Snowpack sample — Snodgrass Mountain, Crested Butte, Colorado (2/4/25, 12:06 PM MST)
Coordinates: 38.923, -106.968
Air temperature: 35 °F
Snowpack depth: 80 cm
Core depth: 50 cm
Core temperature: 30.2 °F
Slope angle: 14°, slope face: 78°
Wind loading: low
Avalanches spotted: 0
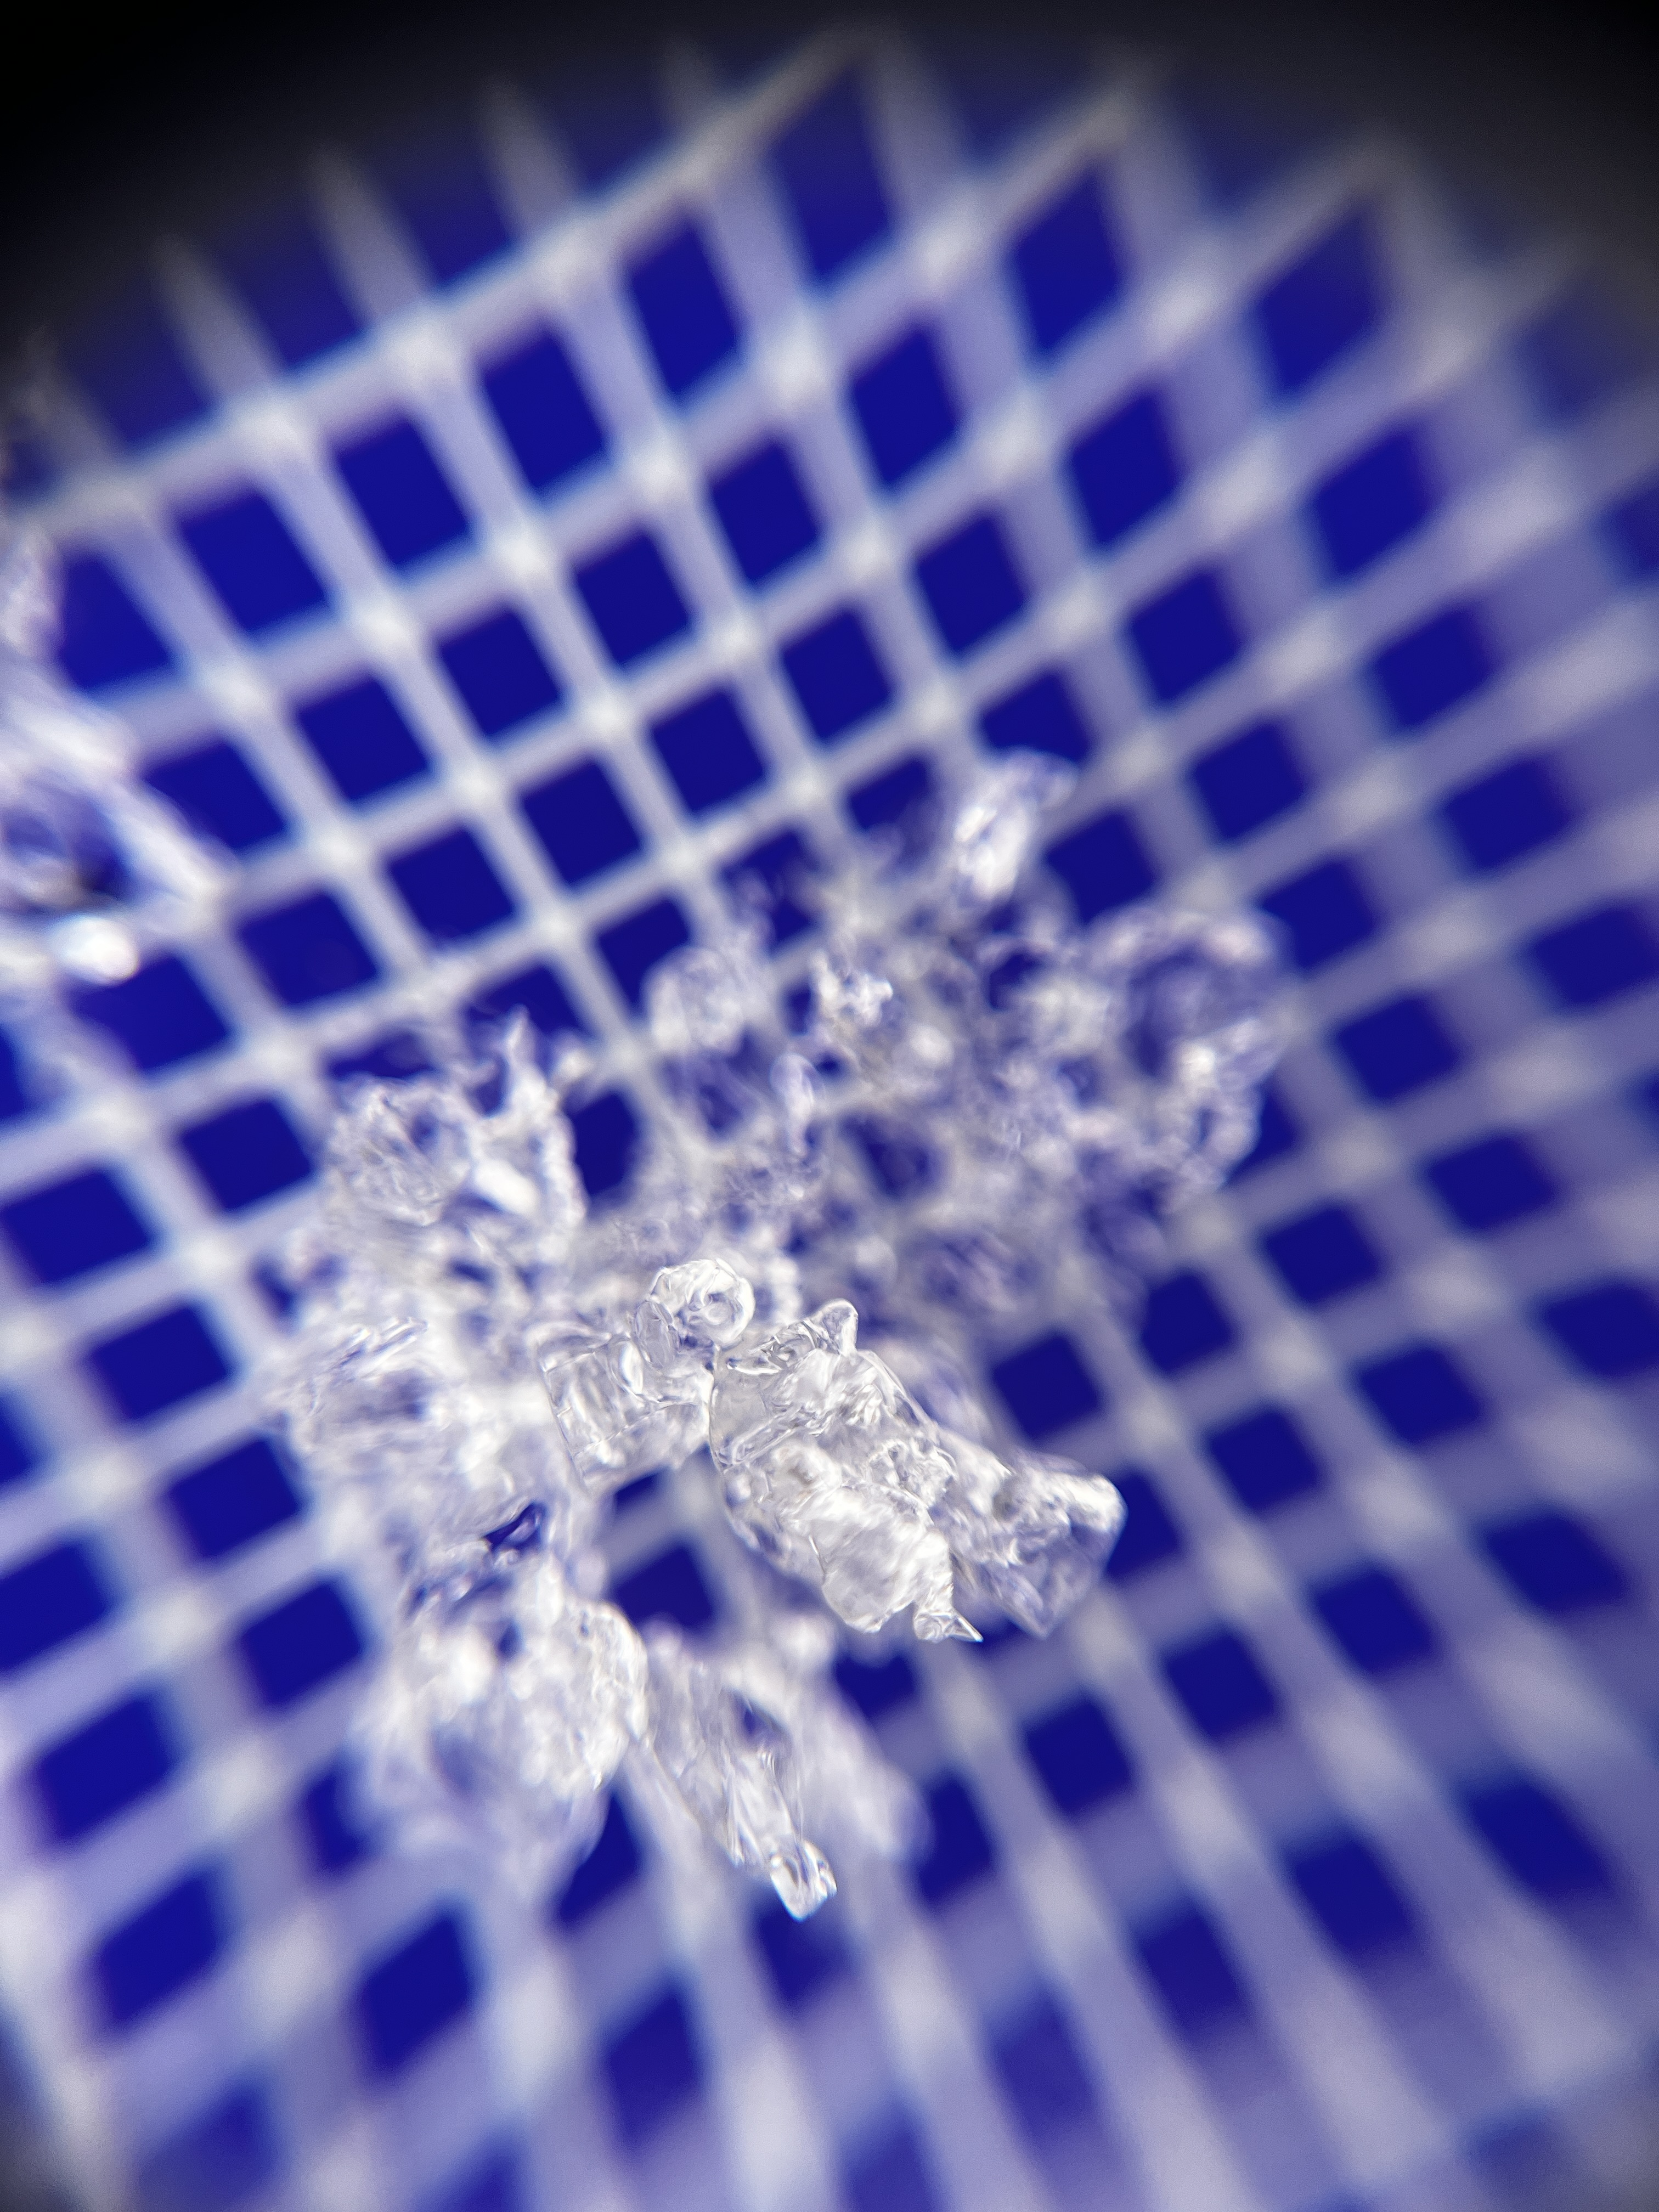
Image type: magnified_profile
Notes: No avalanches nearby, unusually warm weather for the last month reported by residents, Collected 25 yards from treeline